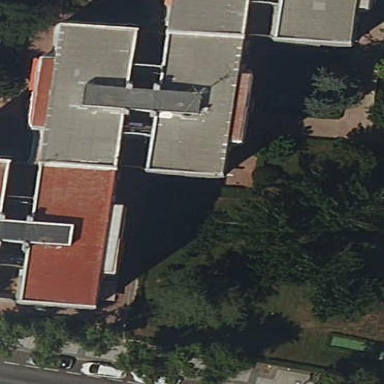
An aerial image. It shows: Residential building.